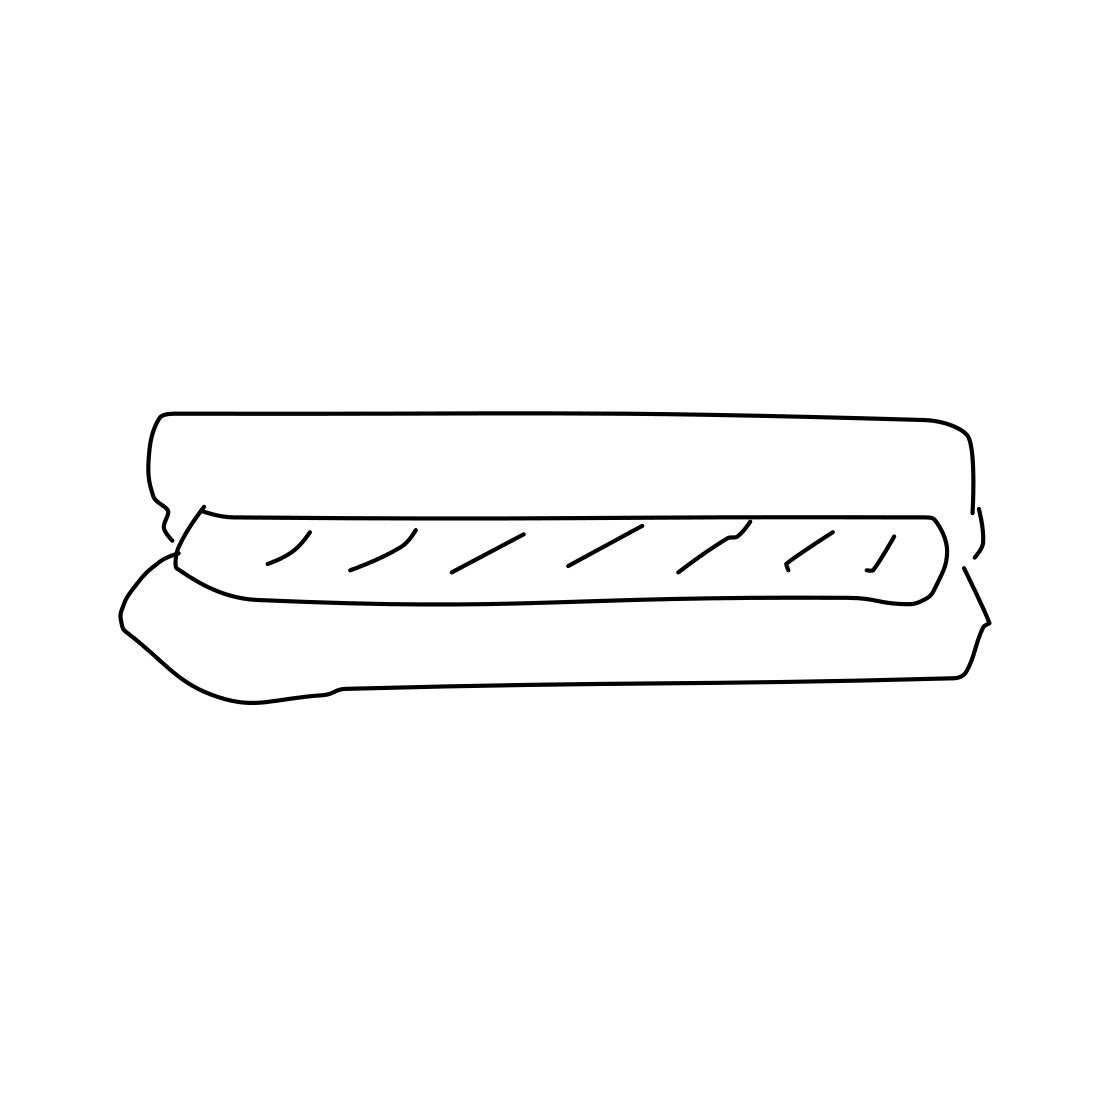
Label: hot-dog